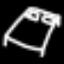
Label: bed